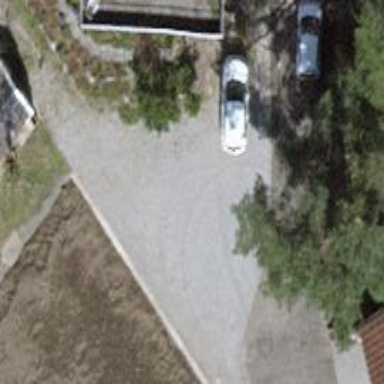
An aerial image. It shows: Driveway made of paving stones.